Question: I am trying out MagicalRecord 3.0 for the first time and I can't make it work.
This is what I am doing.
1- Setup stack:
'''
- (BOOL)application:(UIApplication *)application didFinishLaunchingWithOptions:(NSDictionary *)launchOptions {
[MagicalRecord setupClassicStackWithSQLiteStoreNamed:@"Model"];}
'''
My model name is "Model.xcdatamodeld".
2- Create entities and Save:
'''
Preferences *p = [Preferences createEntity];
p.visibilityWindow = @"08:00-23:30";
[[NSManagedObjectContext MR_context] saveToPersistentStoreWithCompletion:^(BOOL success, NSError *error) {
if (success) {
NSLog(@"You successfully saved your context.");
} else if (error) {
NSLog(@"Error saving context: %@", error.description);
}
}];
'''
3- Load data:
'''
NSArray *matches;
NSError * error = nil;
matches = [Preferences MR_findAll];
Preferences *p = nil;
NSLog(@"Fetch request data %@",matches);
if(!matches || error || ([matches count] >1)){
//handle error;
NSLog(@"Error %@ matches count %lu", error, (unsigned long)[matches count]);
}else if ([matches count]){
p = [matches firstObject];
NSLog(@"Preferences found in coredata %@", p);
}else{
NSLog(@"No matches %i", [matches count]);
}
'''
I am also "Cleaning up" as the documentation suggests:
'''
- (void)applicationWillTerminate:(UIApplication *)application {
[MagicalRecord cleanUp];
'''
}
It was working totally fine when I was using the traditional core data framework.
It says that I am saving successfully. But when I quit the app and try to run it again it doesn't work anymore.
?
Also, from the posts I read, everyone talks about a "MR_defaultContext". Was it deprecated?

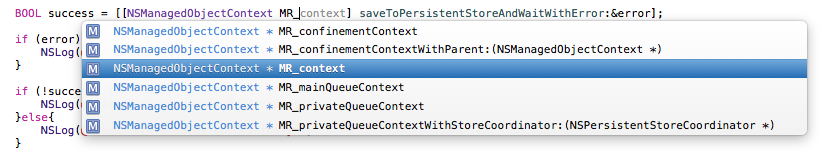
Answer: A couple of thoughts:
Looking at the code for MagicalRecord 3.0, 'MR_context' returns a 'NSPrivateQueueConcurrencyType'. Using 'MR_createEntity' appears to use a different, main queue context. Try creating your entity with 'MR_createEntityInContext:' and passing in 'MR_context'.
Also, without knowing when you are calling each of the three methods, try using 'MR_saveToPersistentStoreAndWaitWithError:'.
EDIT:
Probably the quickest thing to do to test is to change step 2:
'''
Preferences *p = [Preferences createEntity];
p.visibilityWindow = @"08:00-23:30";
NSError *error; // add this
BOOL success = [p.managedObjectContext MR_saveToPersistentStoreWithError:error] // change this
if (success) {
NSLog(@"You successfully saved your context.");
} else if (error) {
NSLog(@"Error saving context: %@", error.description);
}
'''